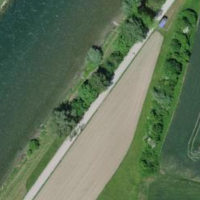
EUNIS habitat code: 24
Species observed at this site:
Juglans regia
Fragaria vesca
Argentina anserina